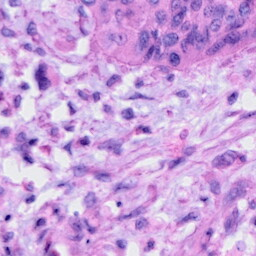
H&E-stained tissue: Cervix